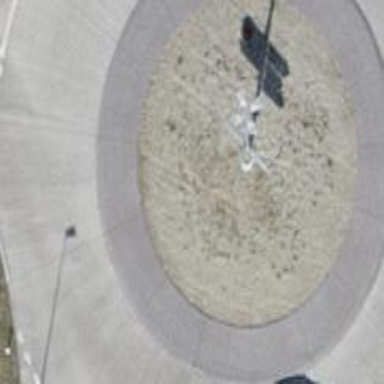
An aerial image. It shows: Primary highway with asphalt surface leading to roundabout. There are separate sidewalks on both sides.